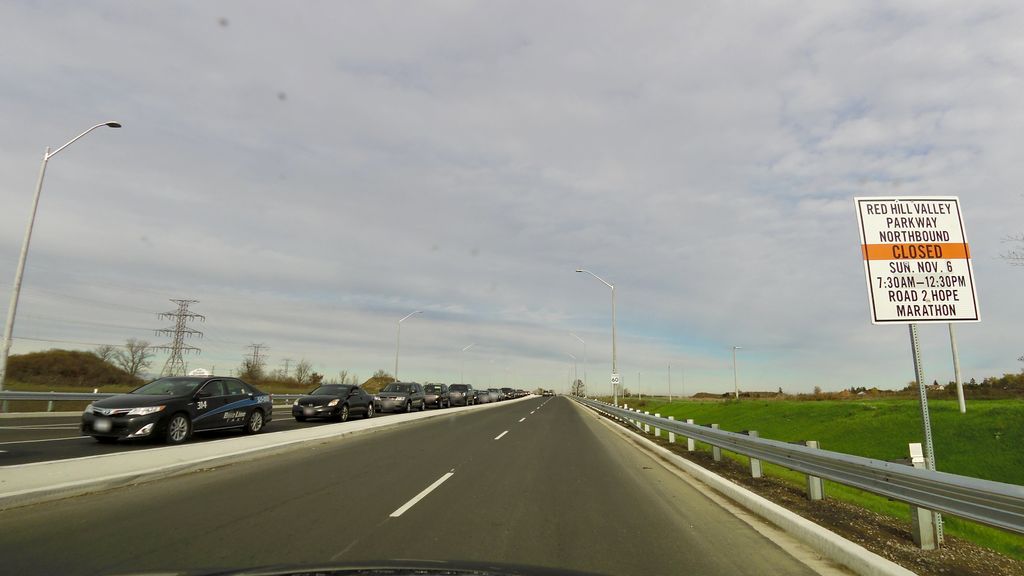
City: hamilton